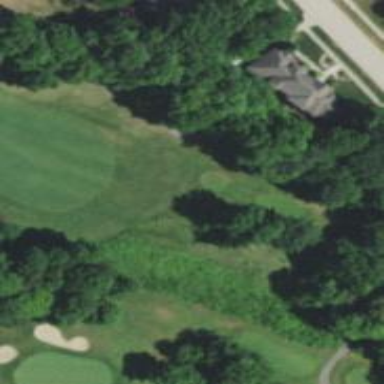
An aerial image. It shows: Area of rough grass used for golf.